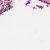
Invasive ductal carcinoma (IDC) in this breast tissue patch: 0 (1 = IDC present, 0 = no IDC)